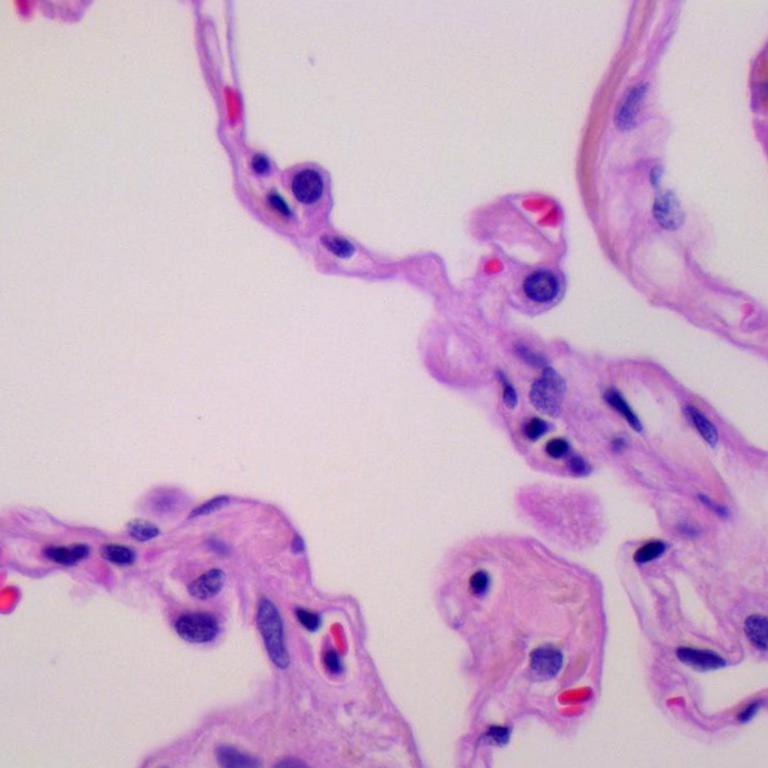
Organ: lung
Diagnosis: benign